Field crop: maize
Growth stage: 1
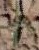
Species: atriplex